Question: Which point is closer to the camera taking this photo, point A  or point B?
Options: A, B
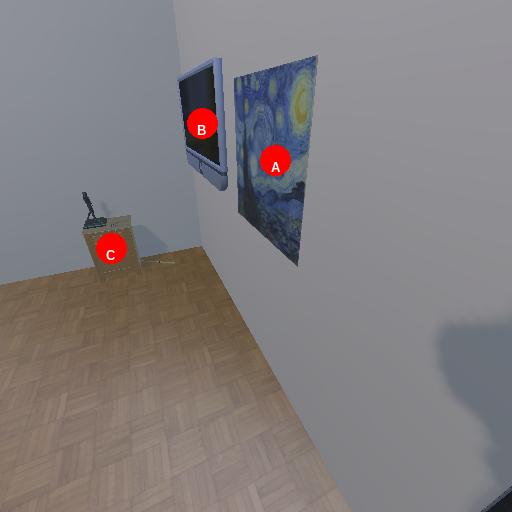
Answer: A